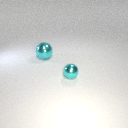
small cyan metal sphere in front of large cyan metal sphere